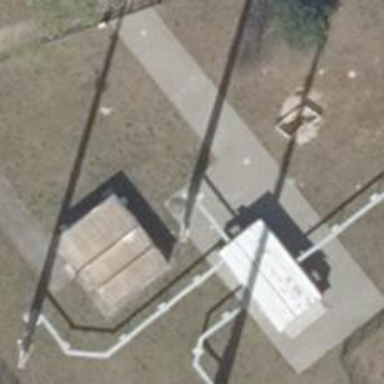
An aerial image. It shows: Man-made mast used for communication purposes.